【题型】解答题　【知识点】函数　【难度】hard
如图，在平面直角坐标系中，对称轴为直线$x=-\dfrac{1}{2}$的抛物线$y=ax^2+bx+c(a\neq 0)$与$x$轴交于$A,B$两点，其中点$A$的坐标为$(-4,0)$，与$y$轴交于点$C\left(0,-4\sqrt{5}\right)$，作直线$AC$.

\noindent (1) 求抛物线的解析式；\\
\noindent (2) 如图，点$D$是直线$AC$下方抛物线上的一个动点，连结$DA$、$DC$.当$\triangle DAC$面积最大时，求点$D$的坐标；\\
\noindent (3) 如图，在（2）的条件下，过点$D$作于$DE \perp AC$点$E$，交$y$轴于点$F$，将$\triangle CEF$绕点$E$旋转得到$\triangle C'EF'$，在旋转过程中，当点$C'$或点$F'$落在$y$轴上(不与点$C$、$F$重合)时，将$\triangle C'EF'$,沿射线$DE$平移得到$\triangle C''E'F''$，在平移过程中，平面内是否存在点$G$,使得四边形$OF''GC''$是菱形？若存在，请直接写出所有符合条件的点$G$的坐标；若不存在，请说明理由.
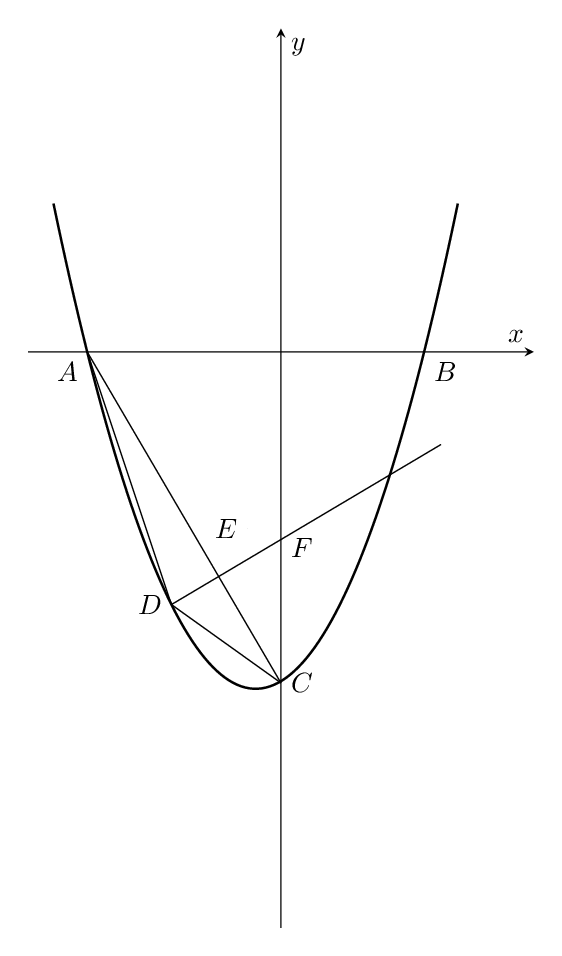
【解答】
\textbf{【答案】} (1)$y=\dfrac{\sqrt{3}}{3}x^2+\dfrac{\sqrt{3}}{3}x-4\sqrt{3}$;(2)$y=\dfrac{\sqrt{3}}{3}x^2+\dfrac{\sqrt{3}}{3}x-4\sqrt{3}$; (3) 所有符合条件的点$G$坐标为$\left(3,-3\sqrt{3}\right)$或$\left(5,-5\sqrt{3}\right)$

\vspace{0.5em}
\noindent \textbf{【分析】} (1)分别根据对称轴方程,再代入点的坐标进行求解即可.\\
\noindent (2) 过$D$作$DH \parallel y$轴交$AC$于$H$,进而根据$S_{\triangle DAC}=S_{\triangle DAH}+S_{\triangle DCH}$表达出$S_{\triangle DAC}$关于$D$的横坐标的表达式,再根据二次函数的最值求解即可.\\
\noindent (3)分两种情况,设平移的距离为$2t$,再根据菱形满足$OC''=OF''$即可求得$t$,进而根据菱形的性质可求得$G$

\vspace{0.5em}
\noindent \textbf{【详解】} (1)$\because$抛物线对称轴为$x=-\dfrac{1}{2}$.\\
且点$A$的坐标为$(-4,0)$,点$C$的坐标为$\left(0,-4\sqrt{3}\right)$,\\
$\therefore$
\[
\begin{cases}
-\dfrac{b}{2a}=-\dfrac{1}{2} \\
16a-4b+c=0 \\
c=-4\sqrt{3}
\end{cases}
\]
解得
\[
\begin{cases}
a=\dfrac{\sqrt{3}}{3} \\
b=\dfrac{\sqrt{3}}{3} \\
c=-4\sqrt{3}
\end{cases}
\]
$\therefore$抛物线的解析式为$y=\dfrac{\sqrt{3}}{3}x^2+\dfrac{\sqrt{3}}{3}x-4\sqrt{3}$

\vspace{0.5em}
\noindent (2)过$D$作$DH \parallel y$轴交$AC$于$H$.设$D\left(m,\dfrac{\sqrt{3}}{3}m^2+\dfrac{\sqrt{3}}{3}m-4\sqrt{3}\right)$,\\
设$AC$的解析式为$y=kx+b$,则
\[
\begin{cases}
-4k+b=0 \\
b=-4\sqrt{3}
\end{cases}
\]
,解得
\[
\begin{cases}
k=-\sqrt{3} \\
b=-4\sqrt{3}
\end{cases}
\]
故$AC$的解析式为$y=-\sqrt{3}x-4\sqrt{3}$.则$H\left(m,-\sqrt{3}m-4\sqrt{3}\right)$\\
则$S_{\triangle DAC}=S_{\triangle DAH}+S_{\triangle DCH}=\dfrac{1}{2}|x_A-x_C|\cdot DH=-\dfrac{2\sqrt{3}}{3}\cdot\left(m^2+4m\right)$\\
$=-\dfrac{2\sqrt{3}}{3}\cdot(m+2)^2+\dfrac{8\sqrt{3}}{3}$.\\
故当$m=-2$时,$S_{\triangle DAC}$取最大值$\dfrac{8\sqrt{3}}{3}$.此时$D\left(-2,-\dfrac{10\sqrt{3}}{3}\right)$

\noindent (3) 存在,所有符合条件的$G$坐标为$\left(3,-3\sqrt{3}\right),\left(5,-5\sqrt{3}\right)$.\\
提示：$F\left(0,-\dfrac{8\sqrt{3}}{3}\right),EC=2,EF=\dfrac{3\sqrt{3}}{3},FC=\dfrac{4\sqrt{3}}{3}$.\\
①当$C'$落在$y$轴上时,如图,点$C'\left(0,-2\sqrt{3}\right),F'\left(-2,-\dfrac{8\sqrt{3}}{3}\right)$,\\
设平移距离是$2t$,则$C''\left(\sqrt{3}t,-2\sqrt{3}+t\right),F''\left(-2+\sqrt{3}t,-\dfrac{8\sqrt{3}}{3}+t\right)$.\\
由$OC''=OF''$得$3t^2+\left(-2\sqrt{3}+t\right)^2=\left(-2+\sqrt{3}t\right)^2+\left(-\dfrac{8\sqrt{3}}{3}+t\right)^2$,解得$t=\dfrac{5\sqrt{3}}{6}$.\\
此时$C''\left(\dfrac{5}{2},-\dfrac{7\sqrt{3}}{6}\right),M''\left(\dfrac{1}{2},-\dfrac{11\sqrt{3}}{6}\right)$,所以$G\left(3,-3\sqrt{3}\right)$.

\noindent ②当$F'$落在$y$轴上时,如图,点$F'\left(0,-\dfrac{10\sqrt{3}}{3}\right),C'\left(-2,-4\sqrt{3}\right)$,\\
设平移距离是$2t$,则$F''\left(\sqrt{3}t,-\dfrac{10\sqrt{3}}{3}+t\right),C''\left(-2+\sqrt{3}t,-4\sqrt{3}+t\right)$.\\
由$OC''=OF''$得$3t^2+\left(-\dfrac{10\sqrt{3}}{3}+t\right)^2=\left(-2+\sqrt{3}t\right)^2+\left(-4\sqrt{3}+t\right)^2$,解得$t=\dfrac{7\sqrt{3}}{6}$.\\
此时$F''\left(\dfrac{7}{2},-\dfrac{13\sqrt{3}}{6}\right),C''\left(\dfrac{3}{2},-\dfrac{17\sqrt{3}}{6}\right)$,所以$G\left(5,-5\sqrt{3}\right)$.

\noindent 综上所述,所有符合条件的点$G$坐标为$\left(3,-3\sqrt{3}\right)$或$\left(5,-5\sqrt{3}\right)$

\vspace{0.5em}
\noindent \textbf{【点睛】} 本题主要考查了二次函数的解析式的求解,同时也考查了抛物线上的点构成的三角形的面积最值问题.也考查了三角形旋转以及是否存在点满足条件的问题.需要根据题意,利用二次函数与菱形的性质建立适当的等式进行求解.属于难题.
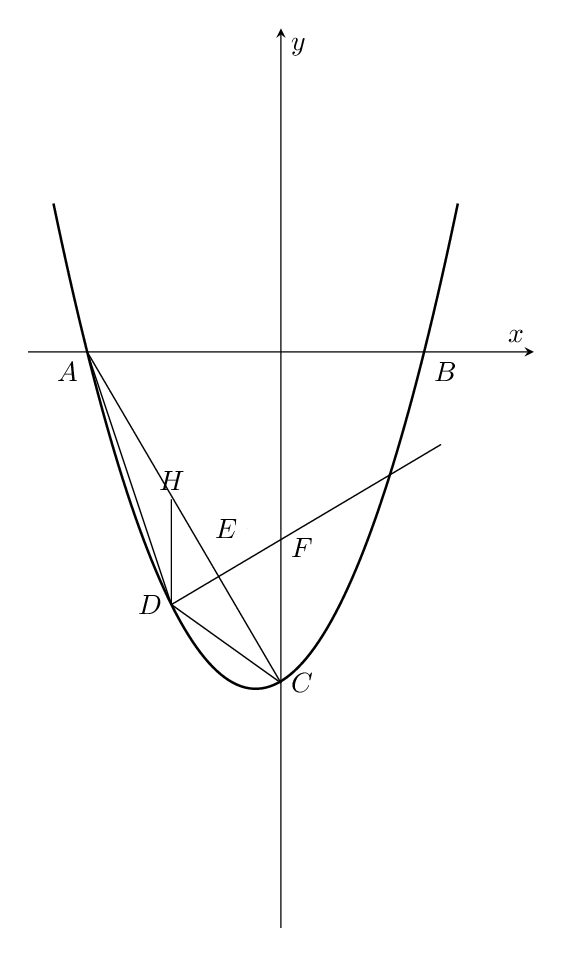
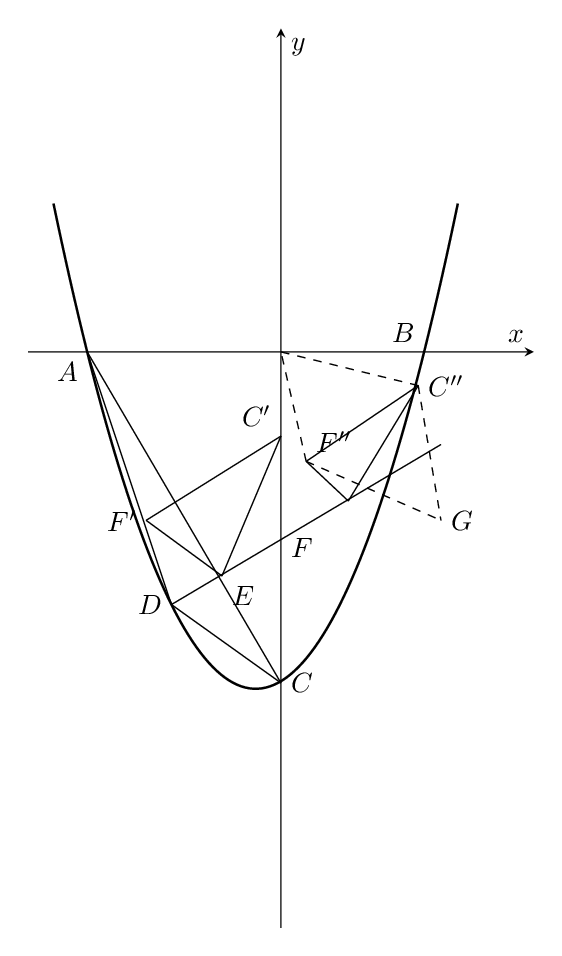
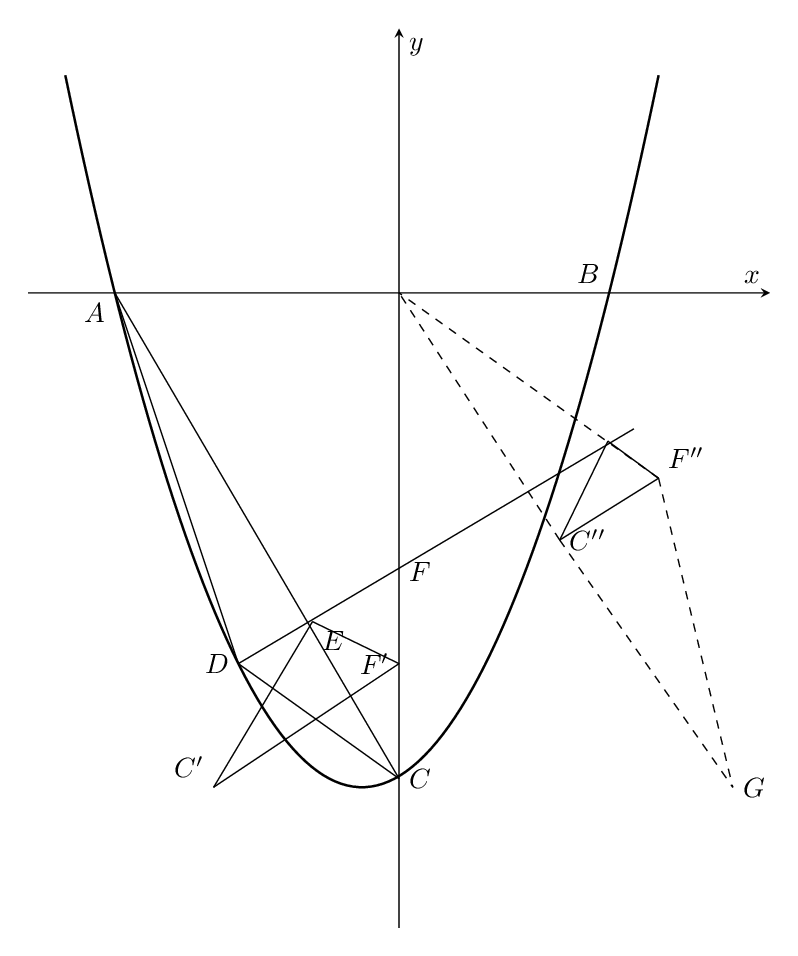